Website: home-depot
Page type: customer-info-address
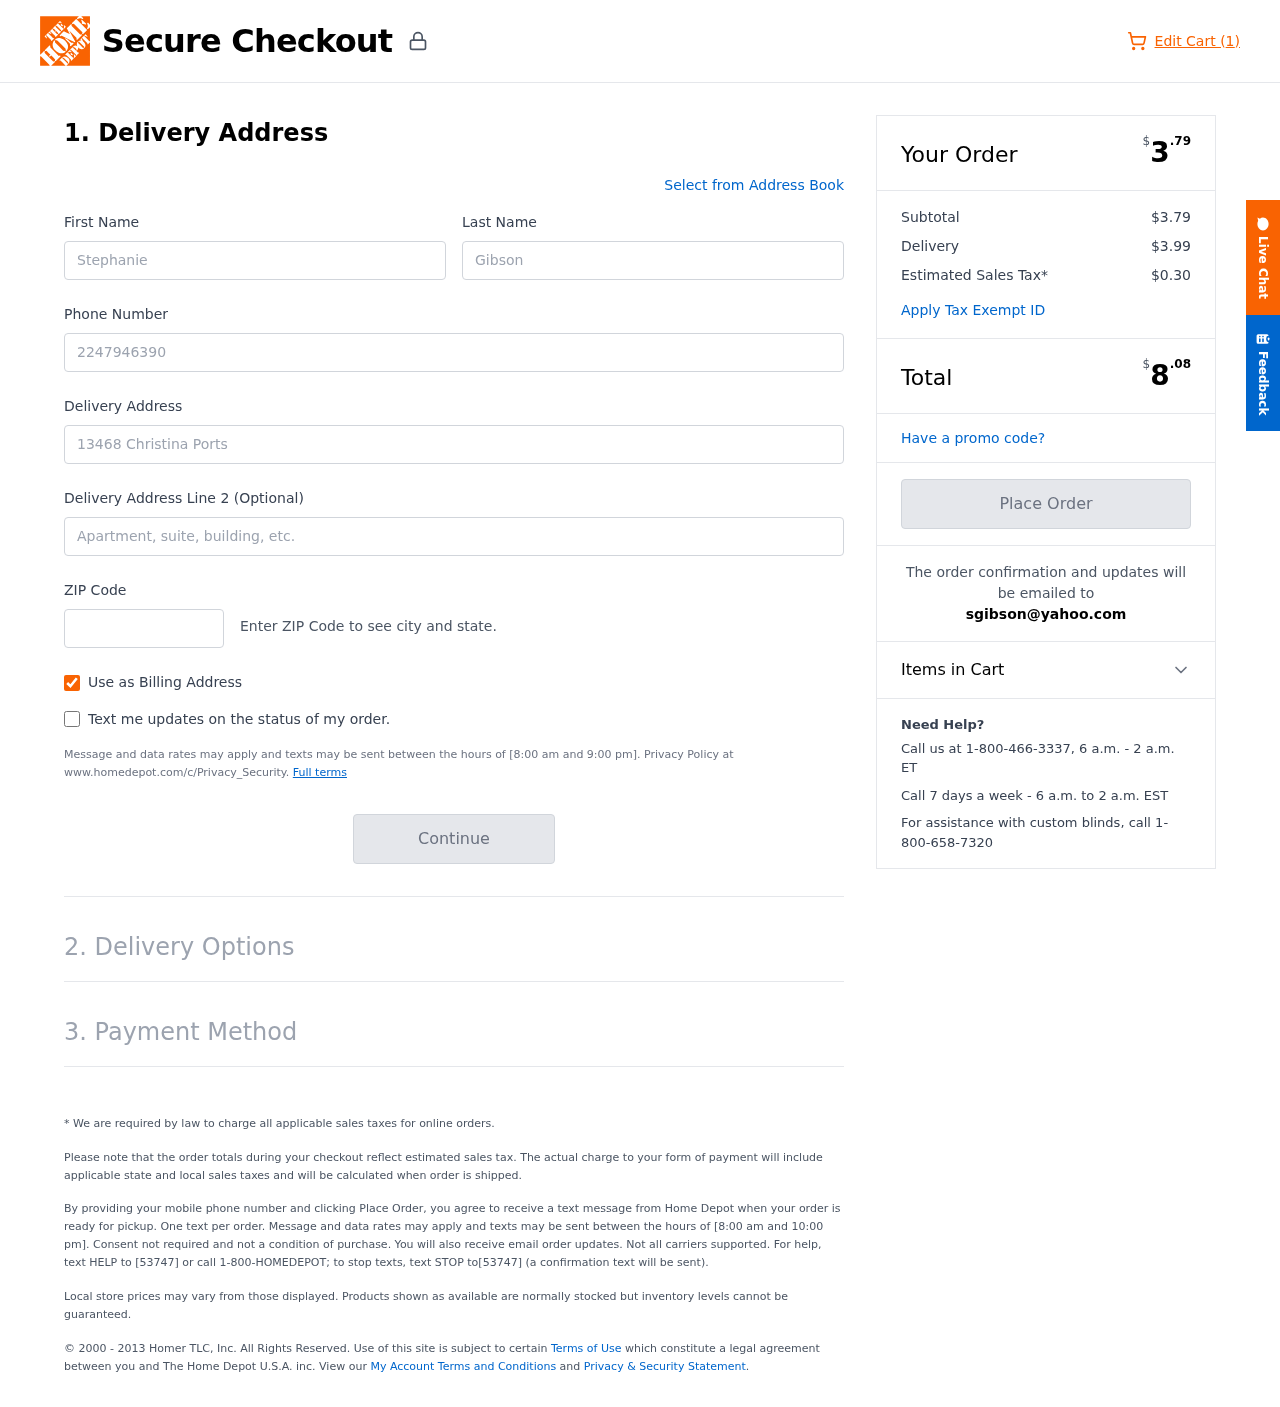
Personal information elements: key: PII_EMAIL
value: sgibson@yahoo.com
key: PII_FIRSTNAME
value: Stephanie
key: PII_LASTNAME
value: Gibson
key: PII_PHONE
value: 2247946390
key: PII_POSTCODE
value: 96502
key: PII_STREET
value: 13468 Christina Ports
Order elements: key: ORDER_NUM_ITEMS
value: Edit Cart (1)
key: ORDER_SUBTOTAL_HEADER
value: $3.79
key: ORDER_SUBTOTAL
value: $3.79
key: ORDER_SHIPPING_COST
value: $3.99
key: ORDER_TAX
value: $0.30
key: ORDER_TOTAL2
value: $8.08